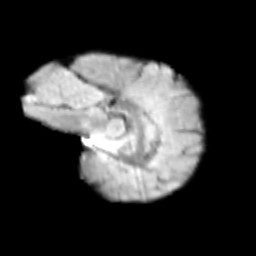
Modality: T2w
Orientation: sagittal
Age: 11
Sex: female
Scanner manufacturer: siemens
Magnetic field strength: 3 T
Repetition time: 3.8 s
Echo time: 0.07 s